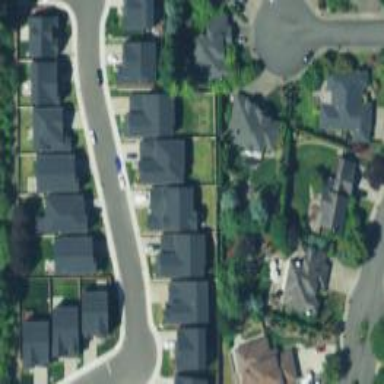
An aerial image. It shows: Residential area composed of single-family homes.